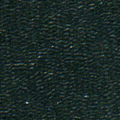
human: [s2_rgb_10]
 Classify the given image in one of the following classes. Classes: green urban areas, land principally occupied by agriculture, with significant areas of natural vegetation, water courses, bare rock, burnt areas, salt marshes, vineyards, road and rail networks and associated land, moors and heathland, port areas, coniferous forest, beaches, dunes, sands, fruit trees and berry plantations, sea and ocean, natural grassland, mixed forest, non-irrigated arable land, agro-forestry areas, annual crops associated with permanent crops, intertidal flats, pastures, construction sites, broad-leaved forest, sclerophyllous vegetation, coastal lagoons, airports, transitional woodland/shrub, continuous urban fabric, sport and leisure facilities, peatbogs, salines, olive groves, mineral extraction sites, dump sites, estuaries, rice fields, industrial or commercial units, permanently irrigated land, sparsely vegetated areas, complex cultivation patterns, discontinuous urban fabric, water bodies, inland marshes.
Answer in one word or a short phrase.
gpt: sea and ocean